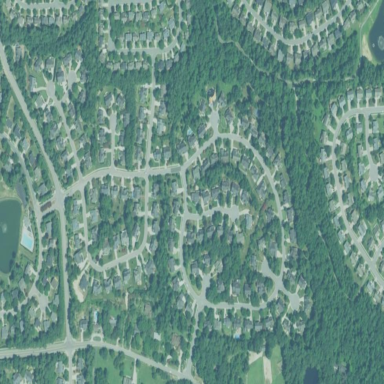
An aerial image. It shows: Residential area within neighborhood.